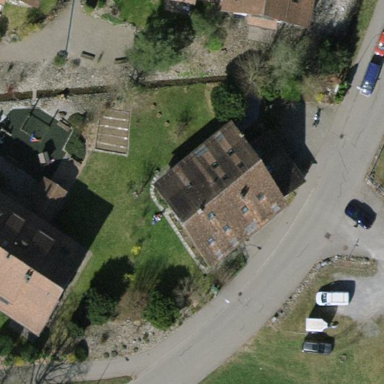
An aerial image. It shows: Terrace building.